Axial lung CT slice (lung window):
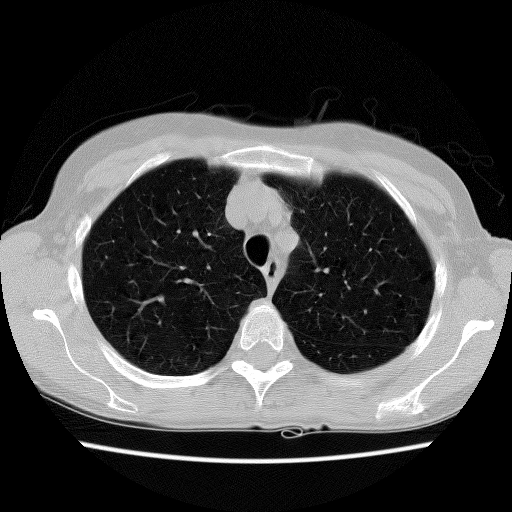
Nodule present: no